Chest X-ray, PA view. Patient: 34 years old, sex M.
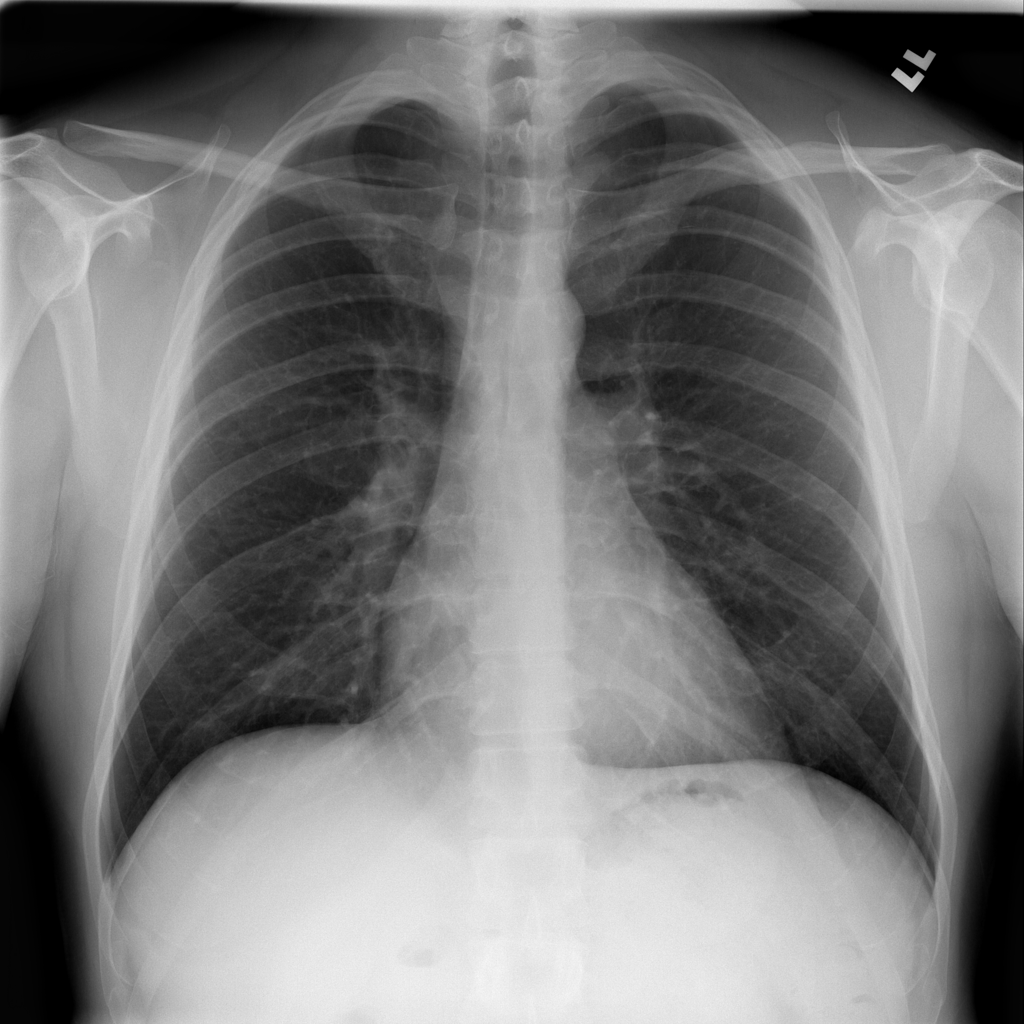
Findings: No Finding